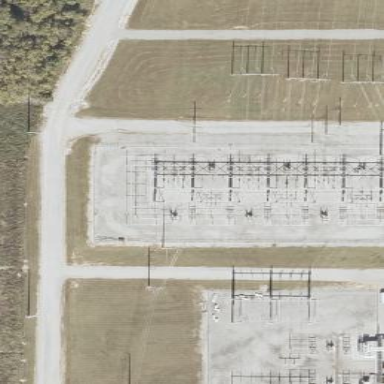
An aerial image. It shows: Fence surrounds transmission level power substation.